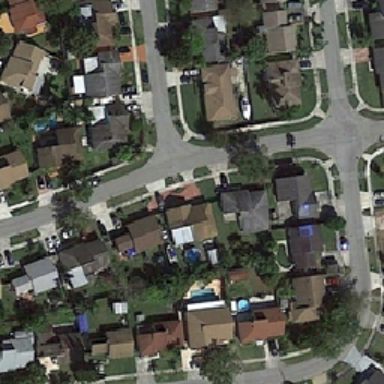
Residential buildings on both sides .